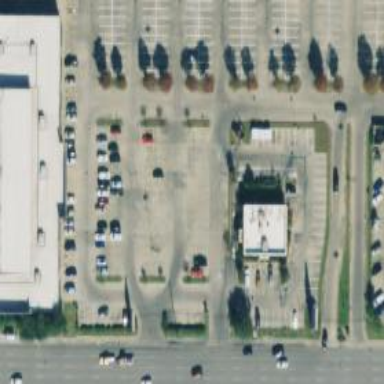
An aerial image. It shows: Parking space is available.